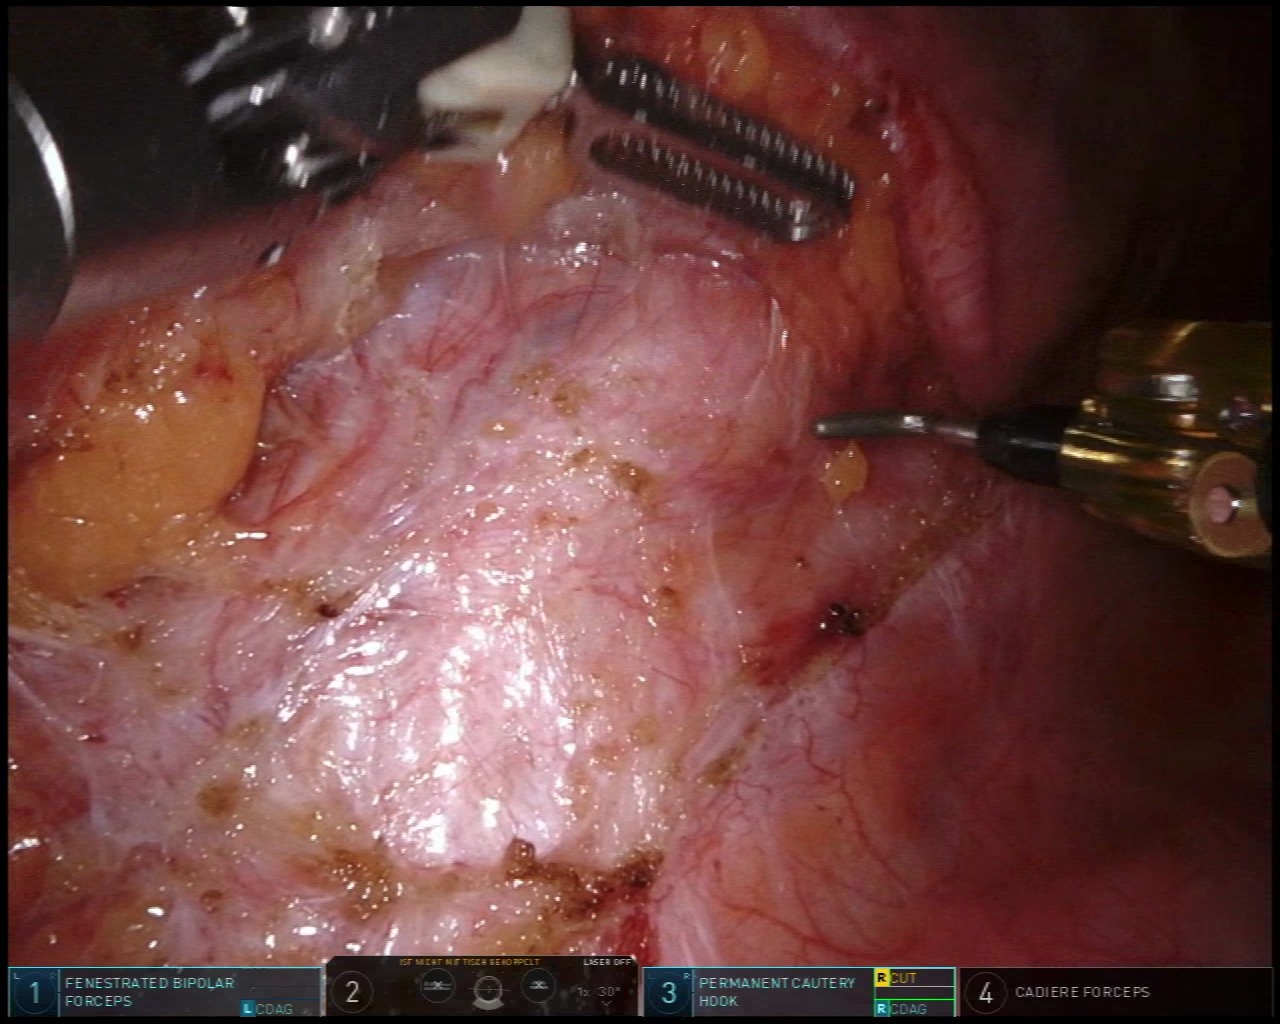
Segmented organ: ureter
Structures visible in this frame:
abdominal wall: no
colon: no
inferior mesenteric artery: no
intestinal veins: no
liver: no
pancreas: no
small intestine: no
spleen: no
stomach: no
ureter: yes
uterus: no
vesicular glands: no